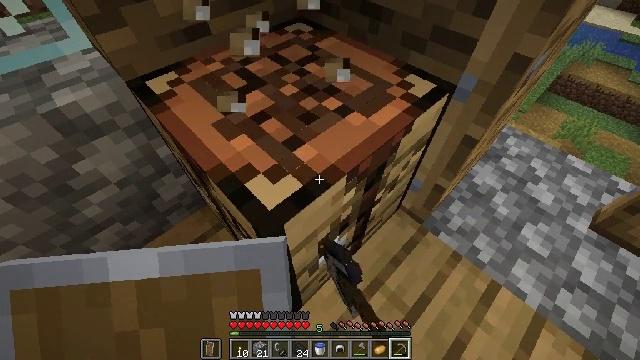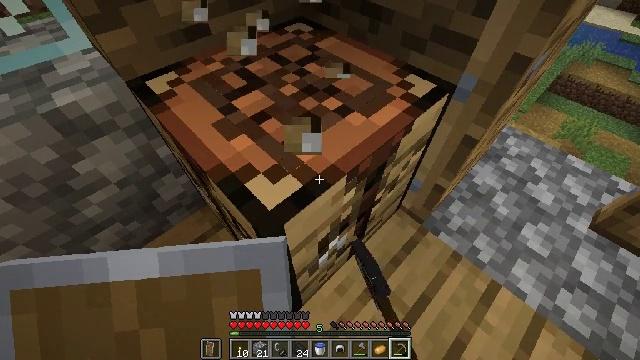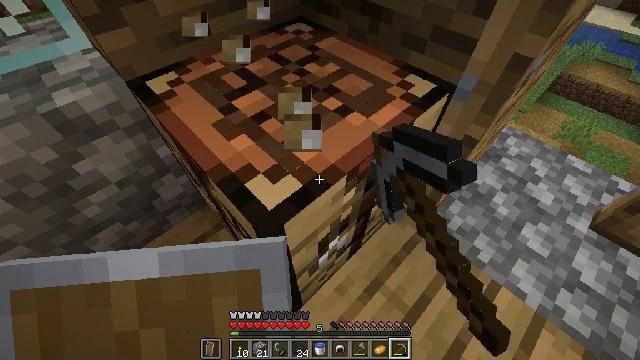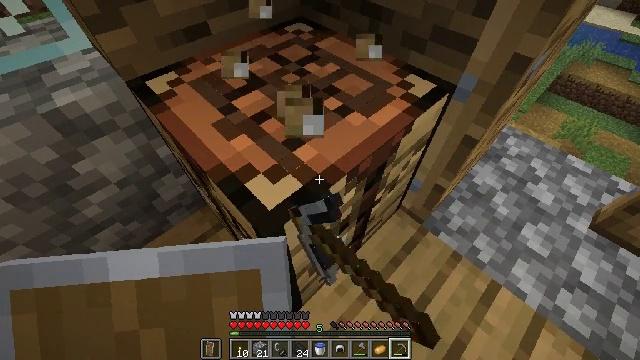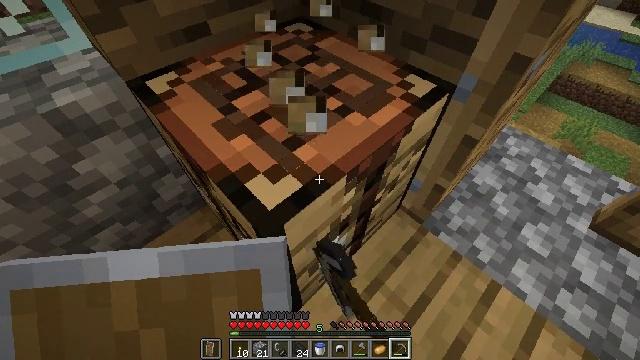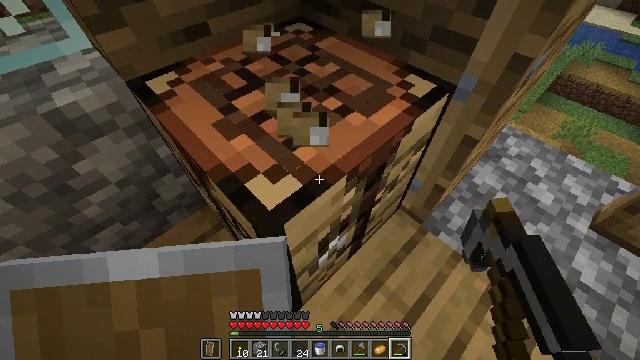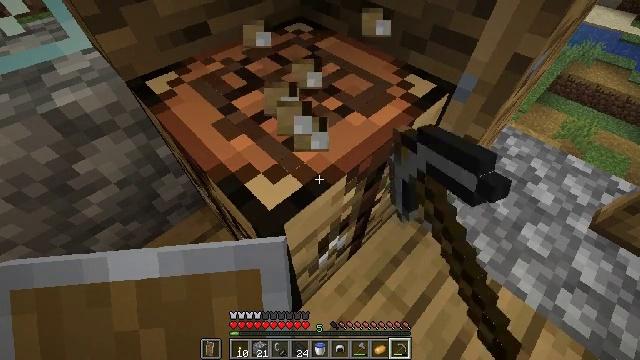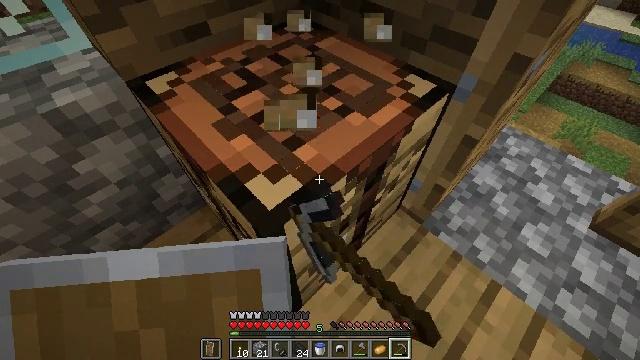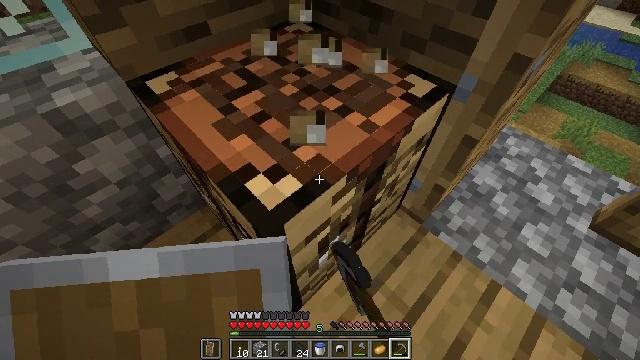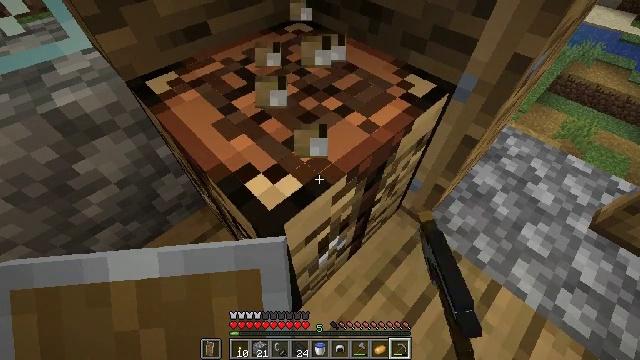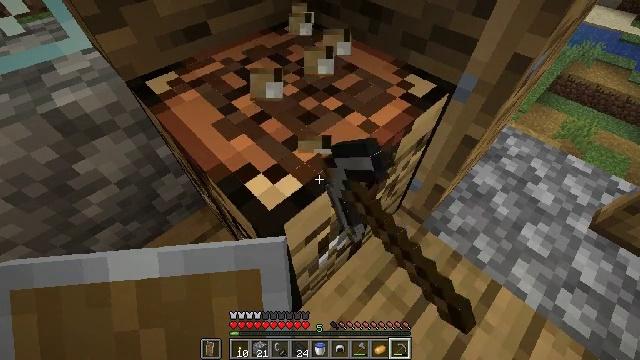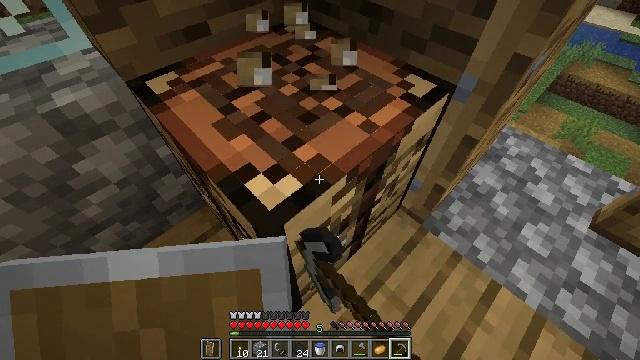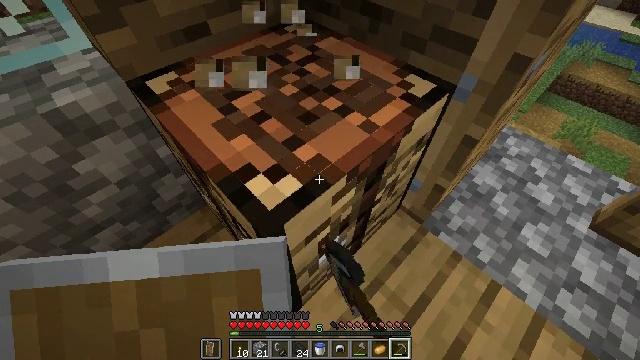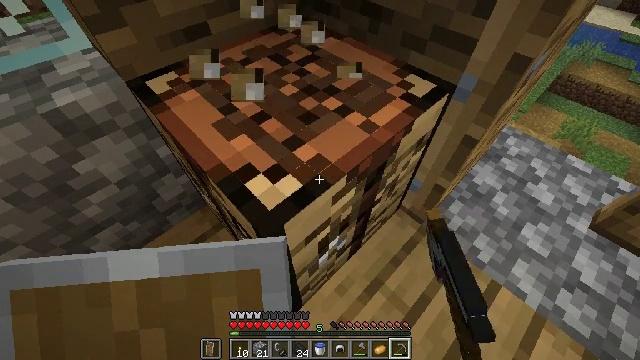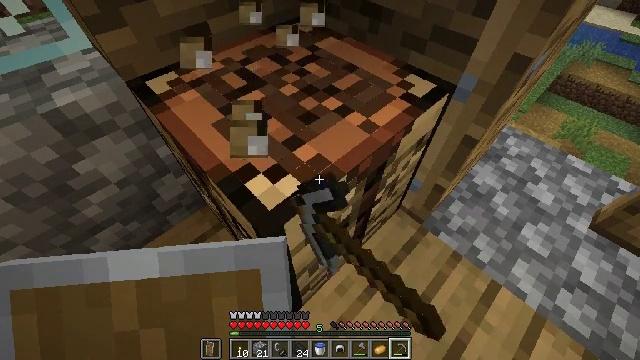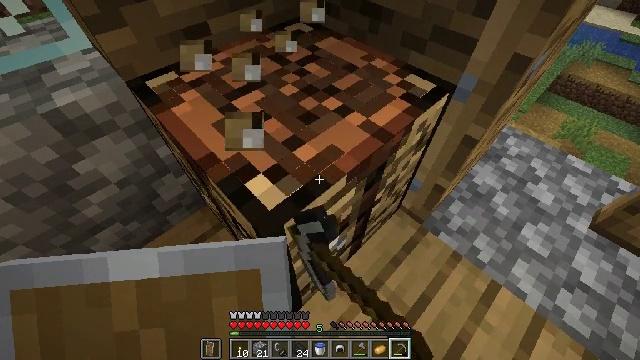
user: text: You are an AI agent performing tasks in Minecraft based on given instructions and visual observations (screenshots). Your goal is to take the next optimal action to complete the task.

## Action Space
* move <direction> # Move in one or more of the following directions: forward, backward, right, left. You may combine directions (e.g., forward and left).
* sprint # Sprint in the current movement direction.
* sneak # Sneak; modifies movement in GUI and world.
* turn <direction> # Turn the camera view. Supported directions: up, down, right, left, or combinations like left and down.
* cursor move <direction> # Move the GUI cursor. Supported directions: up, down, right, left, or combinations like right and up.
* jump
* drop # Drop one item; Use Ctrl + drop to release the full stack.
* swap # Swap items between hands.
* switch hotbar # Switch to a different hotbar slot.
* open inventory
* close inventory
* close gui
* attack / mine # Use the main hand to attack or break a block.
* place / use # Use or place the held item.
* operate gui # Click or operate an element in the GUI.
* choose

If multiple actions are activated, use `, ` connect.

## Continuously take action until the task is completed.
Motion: motion action
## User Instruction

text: Left click on the crafting table
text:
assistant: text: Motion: attack / mine
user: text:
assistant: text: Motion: attack / mine
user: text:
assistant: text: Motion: attack / mine
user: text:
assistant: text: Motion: attack / mine
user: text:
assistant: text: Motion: attack / mine
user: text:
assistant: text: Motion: attack / mine
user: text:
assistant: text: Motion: attack / mine
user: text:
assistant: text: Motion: attack / mine
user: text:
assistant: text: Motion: attack / mine
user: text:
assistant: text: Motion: attack / mine
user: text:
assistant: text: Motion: attack / mine
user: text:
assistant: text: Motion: attack / mine
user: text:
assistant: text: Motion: attack / mine
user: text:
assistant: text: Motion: attack / mine
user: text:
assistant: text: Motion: attack / mine
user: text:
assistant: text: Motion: attack / mine
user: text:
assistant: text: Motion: attack / mine
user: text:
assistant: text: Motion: attack / mine
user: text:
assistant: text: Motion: attack / mine
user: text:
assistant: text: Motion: attack / mine
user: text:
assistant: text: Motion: attack / mine
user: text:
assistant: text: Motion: attack / mine
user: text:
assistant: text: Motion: attack / mine
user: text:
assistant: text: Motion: attack / mine
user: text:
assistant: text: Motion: attack / mine
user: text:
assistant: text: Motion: attack / mine
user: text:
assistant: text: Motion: attack / mine
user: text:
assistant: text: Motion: attack / mine
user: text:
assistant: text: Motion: attack / mine